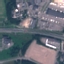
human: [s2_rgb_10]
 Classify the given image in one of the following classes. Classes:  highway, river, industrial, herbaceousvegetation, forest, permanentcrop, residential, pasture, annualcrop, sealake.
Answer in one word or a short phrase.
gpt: Highway